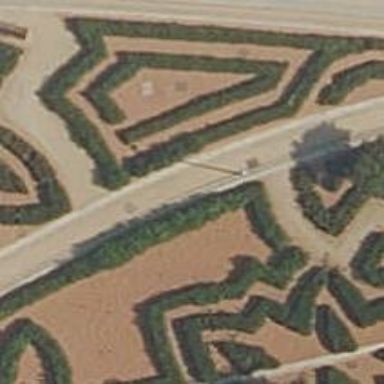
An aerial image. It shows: Hedge acting as barrier.